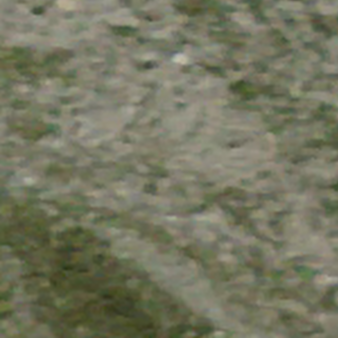
Label: other